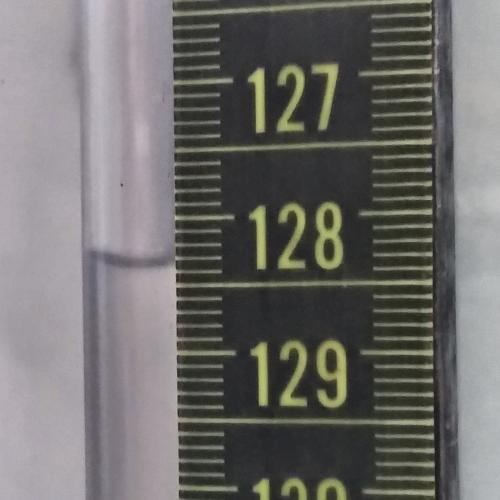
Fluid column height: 128.3 cm